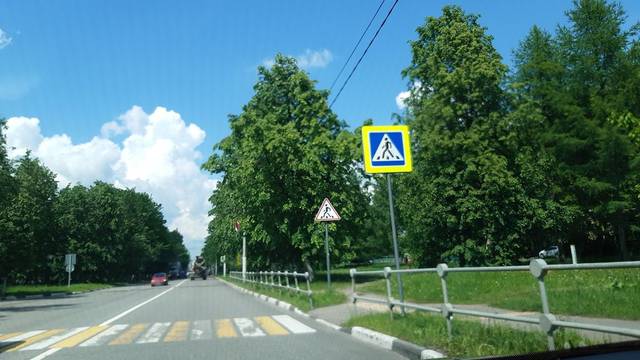
Region: Russia
Coordinates: 55.941, 37.509